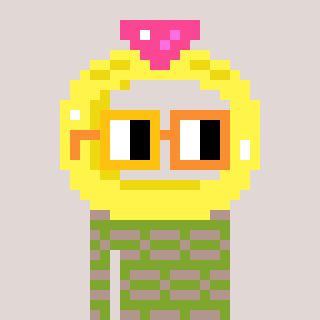
a pixel art character with square yellow and orange glasses, a ring-shaped head and a slimegreen-colored body on a warm background